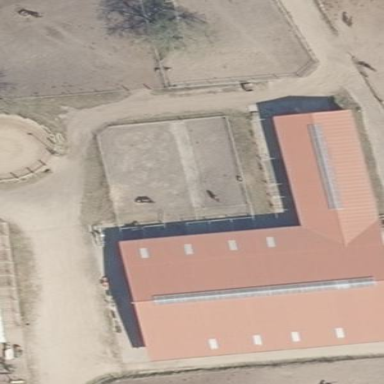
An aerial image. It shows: Riding hall.